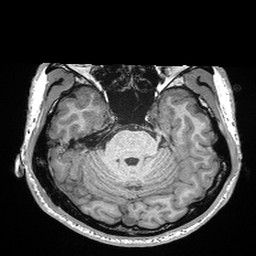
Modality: T1w
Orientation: coronal
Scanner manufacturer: siemens
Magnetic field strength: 3 T
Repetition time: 2.3 s
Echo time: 0.00298 s